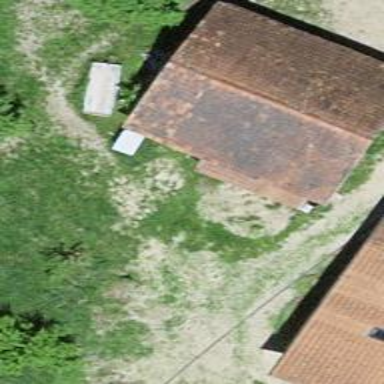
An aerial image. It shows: Rural barn.